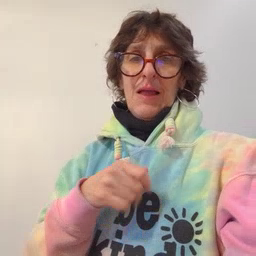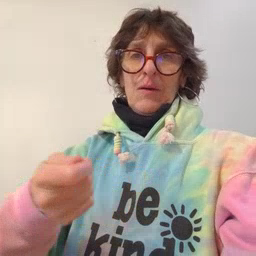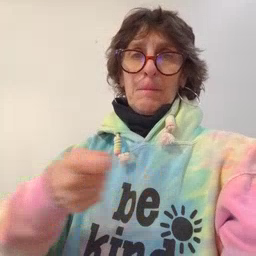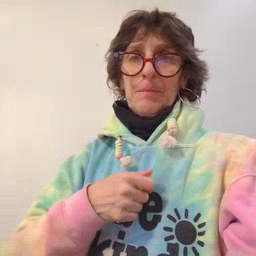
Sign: vacuum